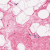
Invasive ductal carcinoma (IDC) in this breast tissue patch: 0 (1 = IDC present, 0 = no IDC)